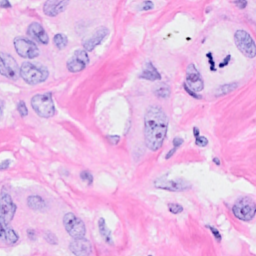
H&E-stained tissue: Breast